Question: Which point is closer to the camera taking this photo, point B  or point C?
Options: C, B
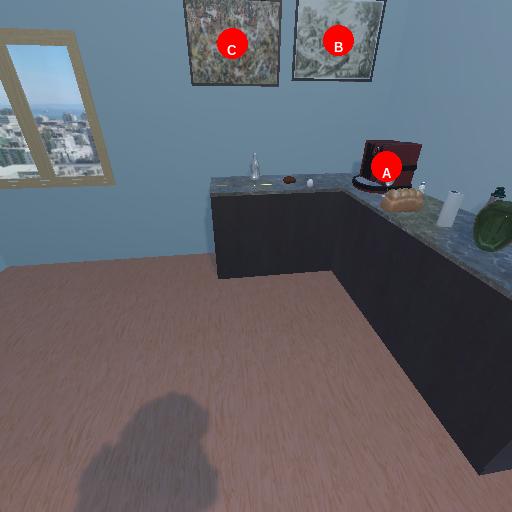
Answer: C